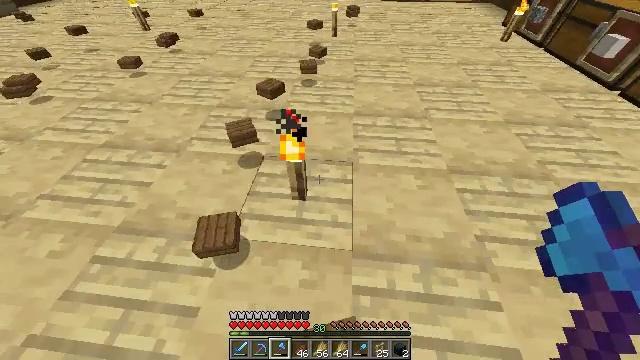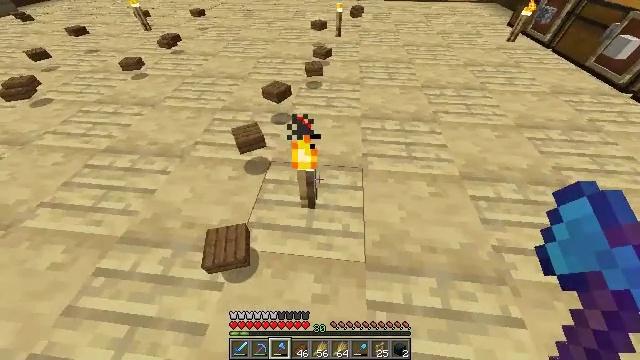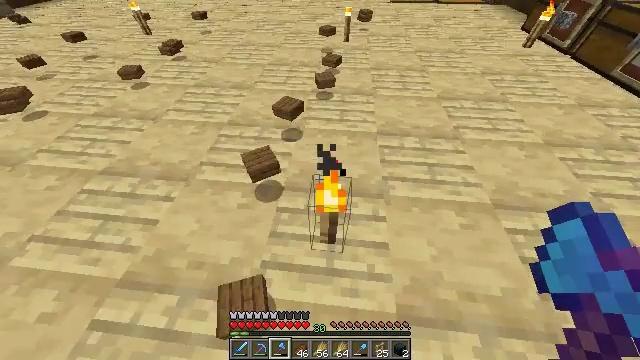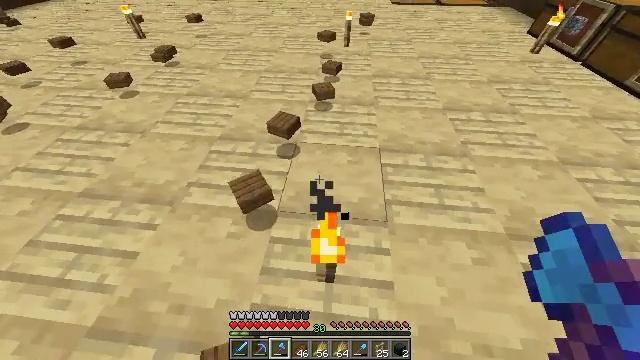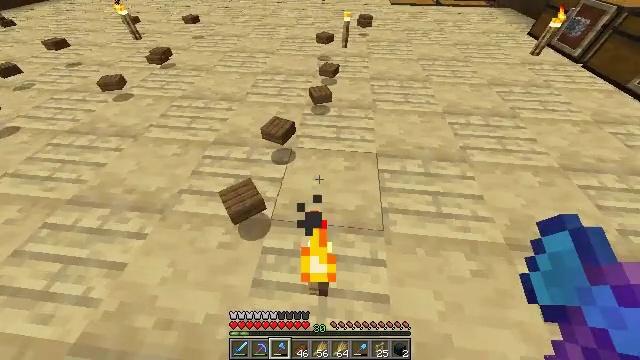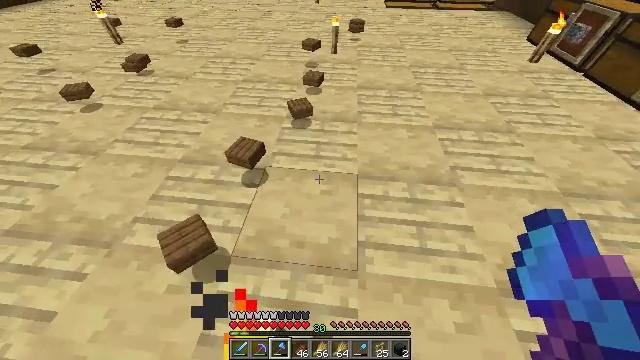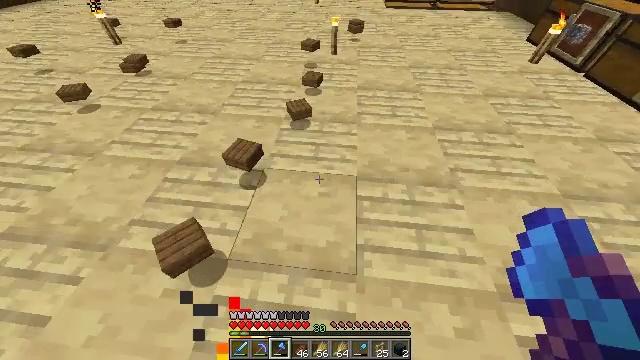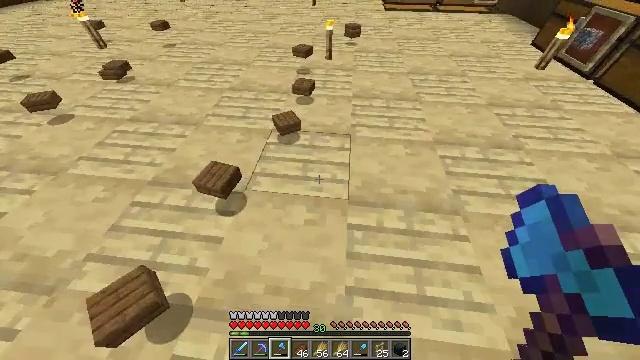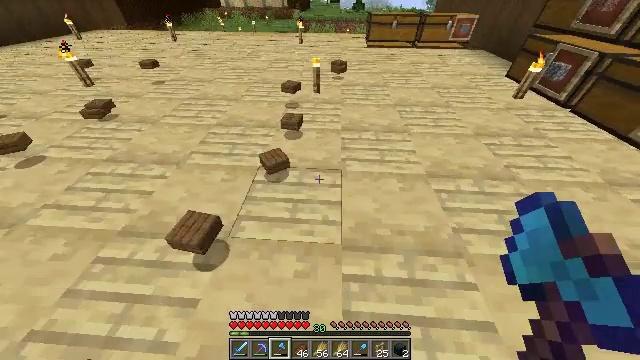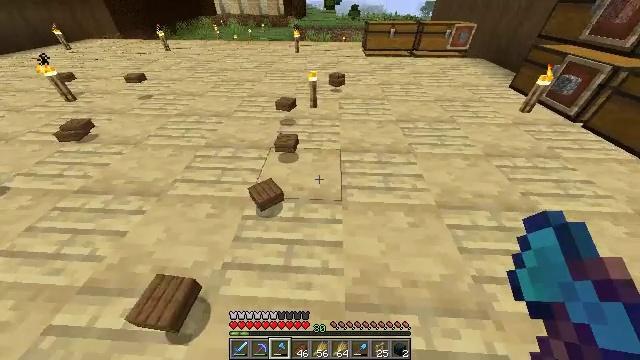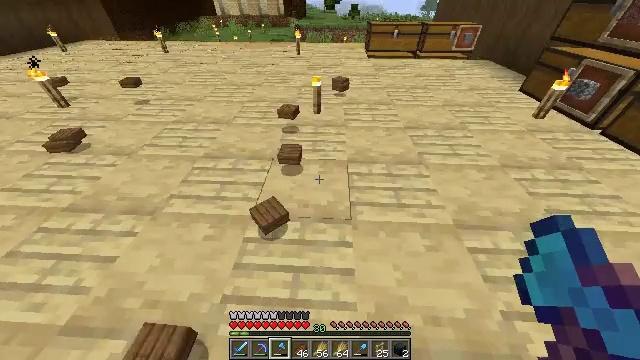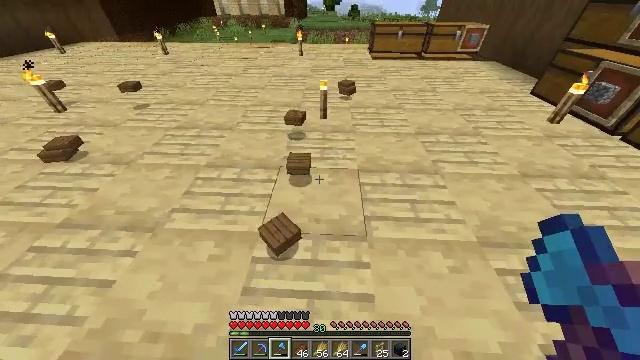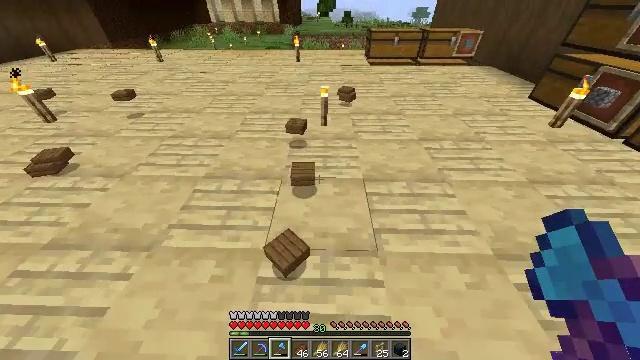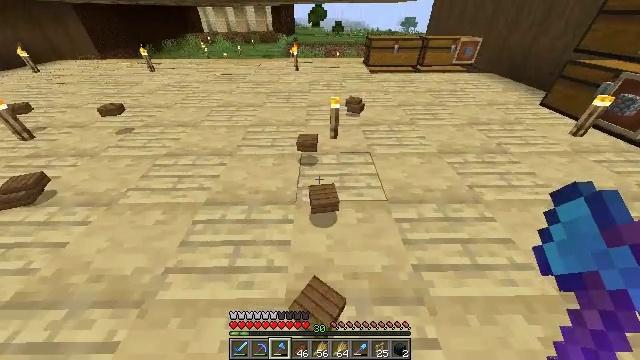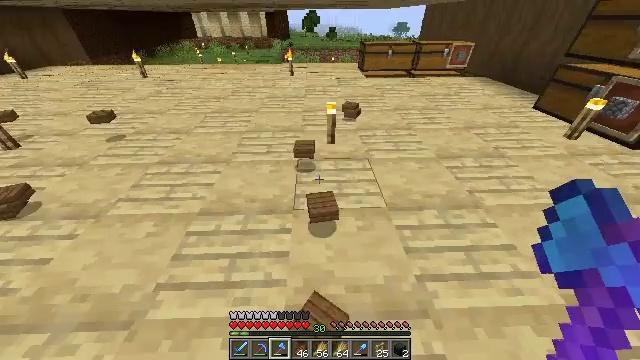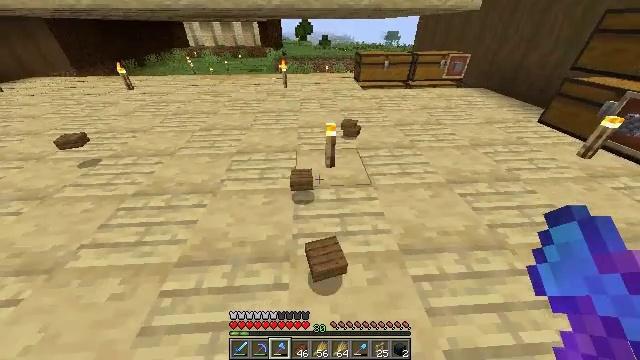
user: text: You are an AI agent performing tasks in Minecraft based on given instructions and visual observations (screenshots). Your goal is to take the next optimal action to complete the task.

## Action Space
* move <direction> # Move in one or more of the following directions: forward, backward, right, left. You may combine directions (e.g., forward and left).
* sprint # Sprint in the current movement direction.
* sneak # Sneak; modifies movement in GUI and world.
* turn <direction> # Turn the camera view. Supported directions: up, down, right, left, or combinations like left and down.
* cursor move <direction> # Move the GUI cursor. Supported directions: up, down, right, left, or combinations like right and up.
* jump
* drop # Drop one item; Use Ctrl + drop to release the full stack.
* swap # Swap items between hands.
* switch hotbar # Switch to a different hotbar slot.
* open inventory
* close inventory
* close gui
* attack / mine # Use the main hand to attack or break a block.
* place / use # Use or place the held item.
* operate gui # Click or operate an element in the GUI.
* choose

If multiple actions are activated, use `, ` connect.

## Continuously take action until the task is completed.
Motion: motion action
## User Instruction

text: Break the stripped spruce log.
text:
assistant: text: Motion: move forward and move left, sprint
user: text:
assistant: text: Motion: move forward, sprint
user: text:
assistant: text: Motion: move forward and move right, sprint
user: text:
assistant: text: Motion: move forward and move right, sprint
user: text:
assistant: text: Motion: move forward and move right, sprint
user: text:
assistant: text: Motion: move forward, sprint
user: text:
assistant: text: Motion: move forward, sprint
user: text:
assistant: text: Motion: move forward, sprint, turn right and up
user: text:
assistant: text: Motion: move forward, sprint, turn up
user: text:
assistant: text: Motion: move forward and move left, sprint
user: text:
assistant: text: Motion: move forward and move left, sprint
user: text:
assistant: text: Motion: move forward and move left, sprint, turn right and up
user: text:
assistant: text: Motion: move forward, sprint, turn right and up
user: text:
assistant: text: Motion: move forward, sprint, turn right and up
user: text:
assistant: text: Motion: move forward, sprint, turn right and up
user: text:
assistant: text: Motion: move forward, sprint, turn right and up
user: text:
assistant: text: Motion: move forward, sprint, turn up
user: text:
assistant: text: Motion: move forward, sprint, turn right and up
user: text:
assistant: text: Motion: move forward, sprint
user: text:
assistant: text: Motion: move forward, sprint
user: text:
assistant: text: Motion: move forward, sprint
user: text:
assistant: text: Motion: move forward and move right, sprint
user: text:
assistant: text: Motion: move forward and move right, sprint, turn left and down
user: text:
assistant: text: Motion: move forward and move right, sprint, turn left and down
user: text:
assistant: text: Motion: move forward and move right, sprint, turn left and down
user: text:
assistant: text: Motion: move forward, sprint, turn left
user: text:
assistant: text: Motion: move forward, sprint, turn left
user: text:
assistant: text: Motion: move forward, sprint, turn left
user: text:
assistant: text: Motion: move forward, sprint, turn left
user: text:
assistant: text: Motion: move forward, sprint, turn left